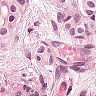
Metastatic tissue present: yes